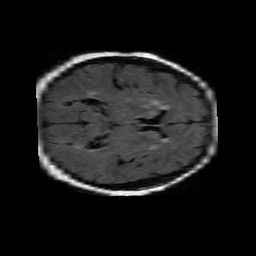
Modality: FLAIR
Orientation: axial
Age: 58
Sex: female
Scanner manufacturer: philips
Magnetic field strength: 1.5 T
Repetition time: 6 s
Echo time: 0.12 s